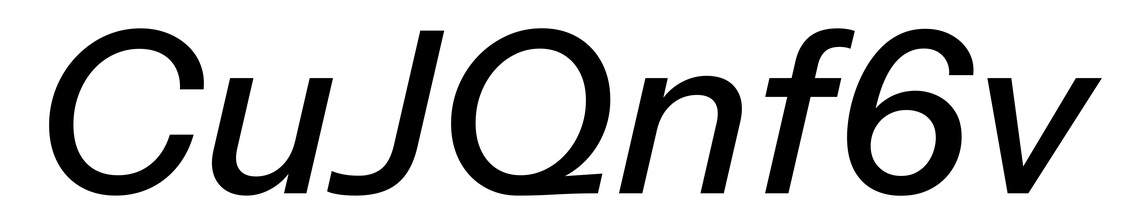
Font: InstrumentSans-Italic_Medium_Italic